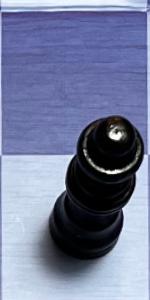
Label: Queen_Black